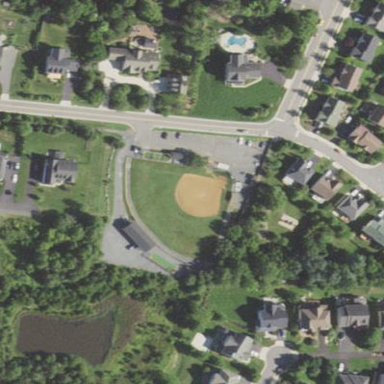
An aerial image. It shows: Baseball pitch for leisure and sports activities.